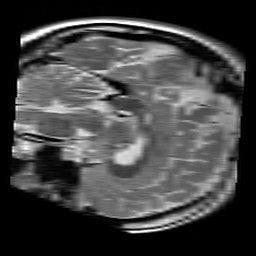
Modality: T2w
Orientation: sagittal
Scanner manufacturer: siemens
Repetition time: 3.9 s
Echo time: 0.076 s